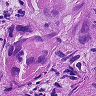
Metastatic tissue present: yes